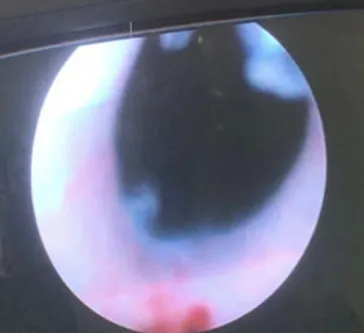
After the urethrotomy and transurethral resection, the lumen looks wider.
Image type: endoscopy (arthroscopy)